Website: walmart
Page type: address-validator
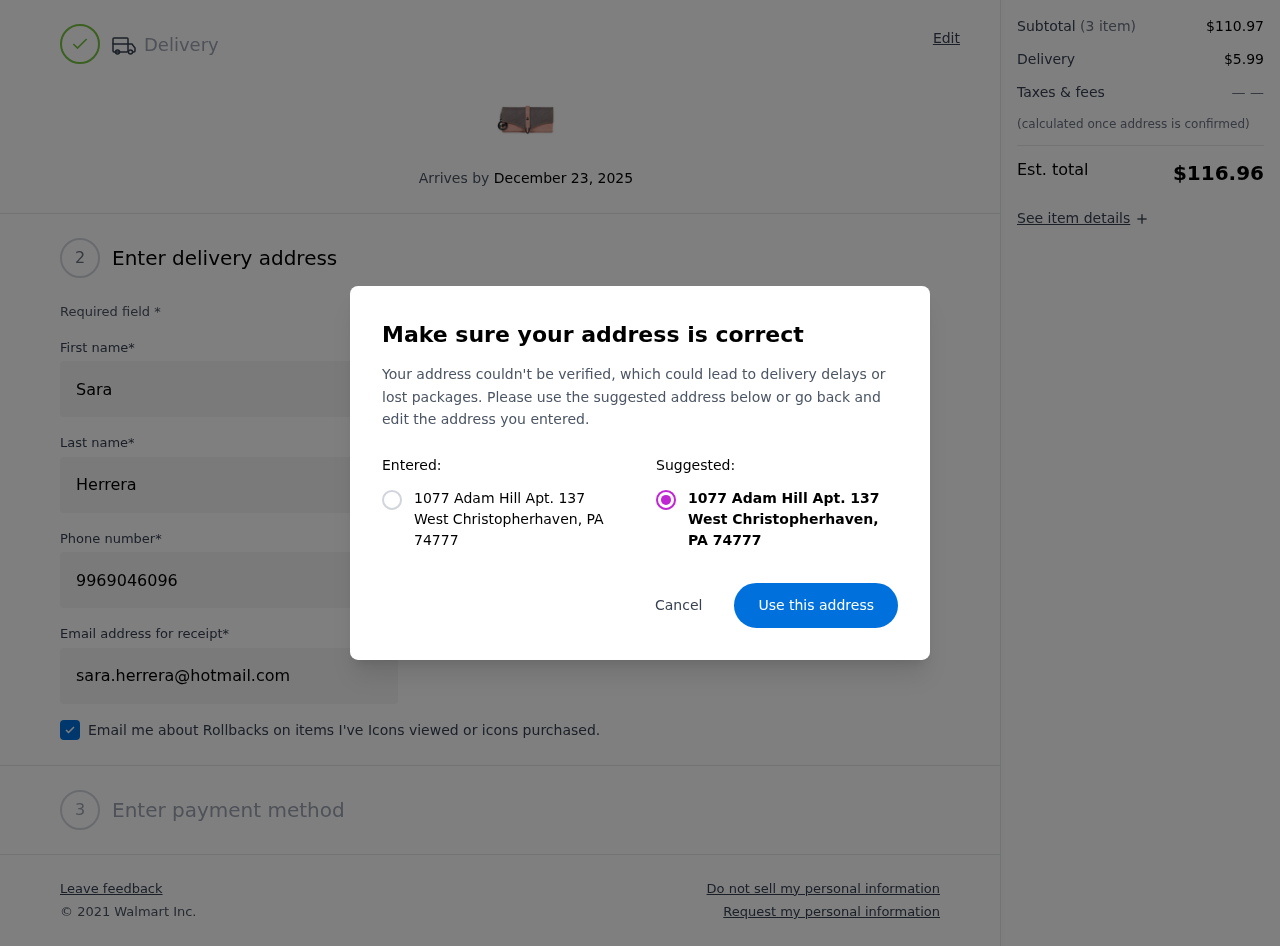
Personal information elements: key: PII_CITY
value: West Christopherhaven
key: PII_POSTCODE
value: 74777
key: PII_STATE_ABBR
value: PA
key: PII_STREET
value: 1077 Adam Hill Apt. 137
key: PII_FIRSTNAME
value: Sara
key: PII_LASTNAME
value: Herrera
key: PII_STREET2
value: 9957 Adam View Apt. 571
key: PII_PHONE
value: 9969046096
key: PII_EMAIL
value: sara.herrera@hotmail.com
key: PII_POSTCODE_FULL
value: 74777
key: PII_POSTCODE_NUMERIC
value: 74777
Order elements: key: ORDER_DELIVERY_DATE
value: December 23, 2025
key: ORDER_SUBTOTAL
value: $110.97
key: ORDER_SHIPPING_COST
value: $5.99
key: ORDER_TOTAL
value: $116.96